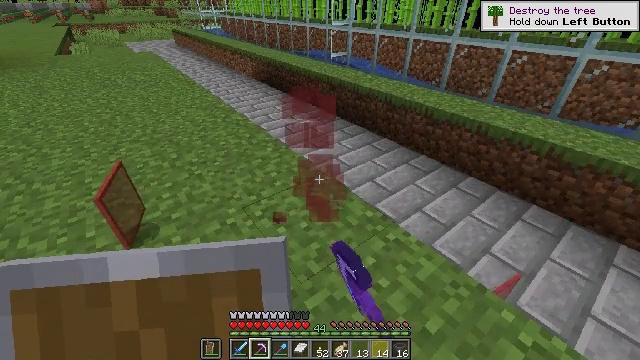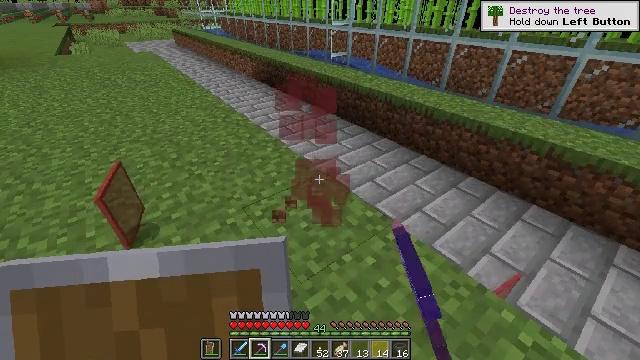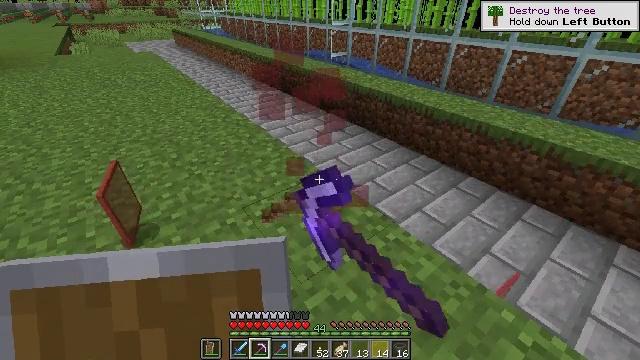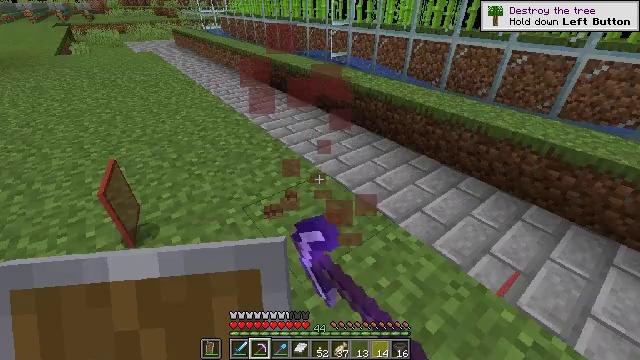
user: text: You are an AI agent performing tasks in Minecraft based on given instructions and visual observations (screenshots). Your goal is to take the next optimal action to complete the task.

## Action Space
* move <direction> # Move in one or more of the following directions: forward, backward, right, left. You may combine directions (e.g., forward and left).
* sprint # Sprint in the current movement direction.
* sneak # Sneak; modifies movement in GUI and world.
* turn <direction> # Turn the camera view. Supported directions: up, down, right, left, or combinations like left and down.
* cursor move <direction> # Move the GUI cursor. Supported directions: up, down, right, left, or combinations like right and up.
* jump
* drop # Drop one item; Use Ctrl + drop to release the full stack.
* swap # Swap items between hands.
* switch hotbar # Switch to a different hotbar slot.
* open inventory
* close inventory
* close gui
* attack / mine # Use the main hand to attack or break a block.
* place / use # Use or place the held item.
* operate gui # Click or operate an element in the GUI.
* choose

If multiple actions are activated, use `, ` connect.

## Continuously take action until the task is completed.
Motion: motion action
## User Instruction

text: Break the red stained glass pane.
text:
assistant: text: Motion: attack / mine
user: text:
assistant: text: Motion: attack / mine
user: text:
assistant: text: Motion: attack / mine
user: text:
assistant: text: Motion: attack / mine